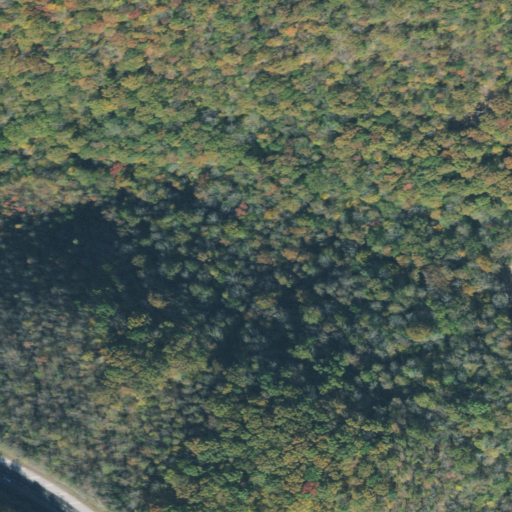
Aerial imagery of valley in Tennessee named Monteagle Cove containing deciduous forest, low intensity development, medium intensity development, and grassland